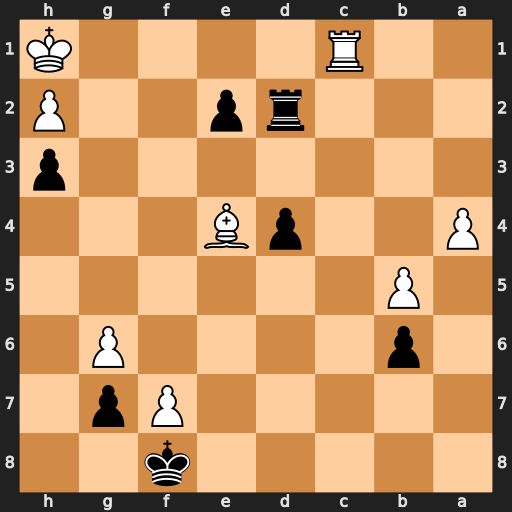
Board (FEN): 5k2/5Pp1/1p4P1/1P6/P2pB3/7p/3rp2P/2R4K
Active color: b
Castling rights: -
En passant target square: -
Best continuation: Rd1+ Rxd1 exd1=Q#